Field crop: maize
Growth stage: 2
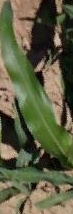
Species: maize